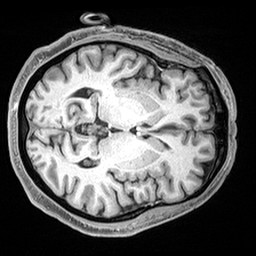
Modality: T1w
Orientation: axial
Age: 68
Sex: male
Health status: healthy
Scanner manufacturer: siemens
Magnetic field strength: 3 T
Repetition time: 2.4 s
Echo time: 0.00217 s